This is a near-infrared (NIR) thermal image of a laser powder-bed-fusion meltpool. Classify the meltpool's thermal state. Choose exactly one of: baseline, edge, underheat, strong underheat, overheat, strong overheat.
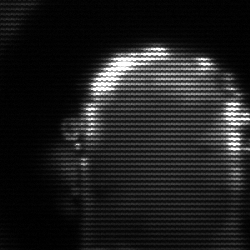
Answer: baseline